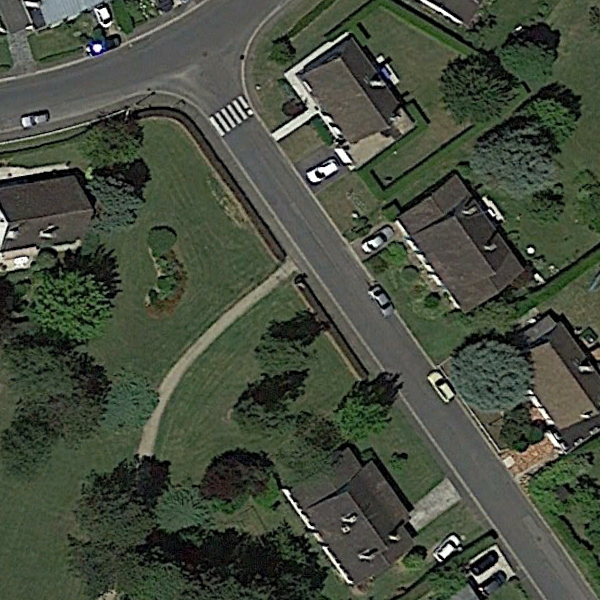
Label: MediumResidential